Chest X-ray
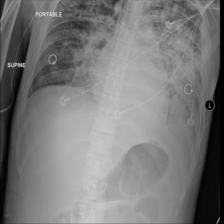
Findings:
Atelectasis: negative
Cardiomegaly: negative
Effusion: positive
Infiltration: positive
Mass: negative
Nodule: negative
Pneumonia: negative
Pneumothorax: negative
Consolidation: negative
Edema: negative
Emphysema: negative
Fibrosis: negative
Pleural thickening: negative
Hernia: negative